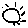
Label: sun